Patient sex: M
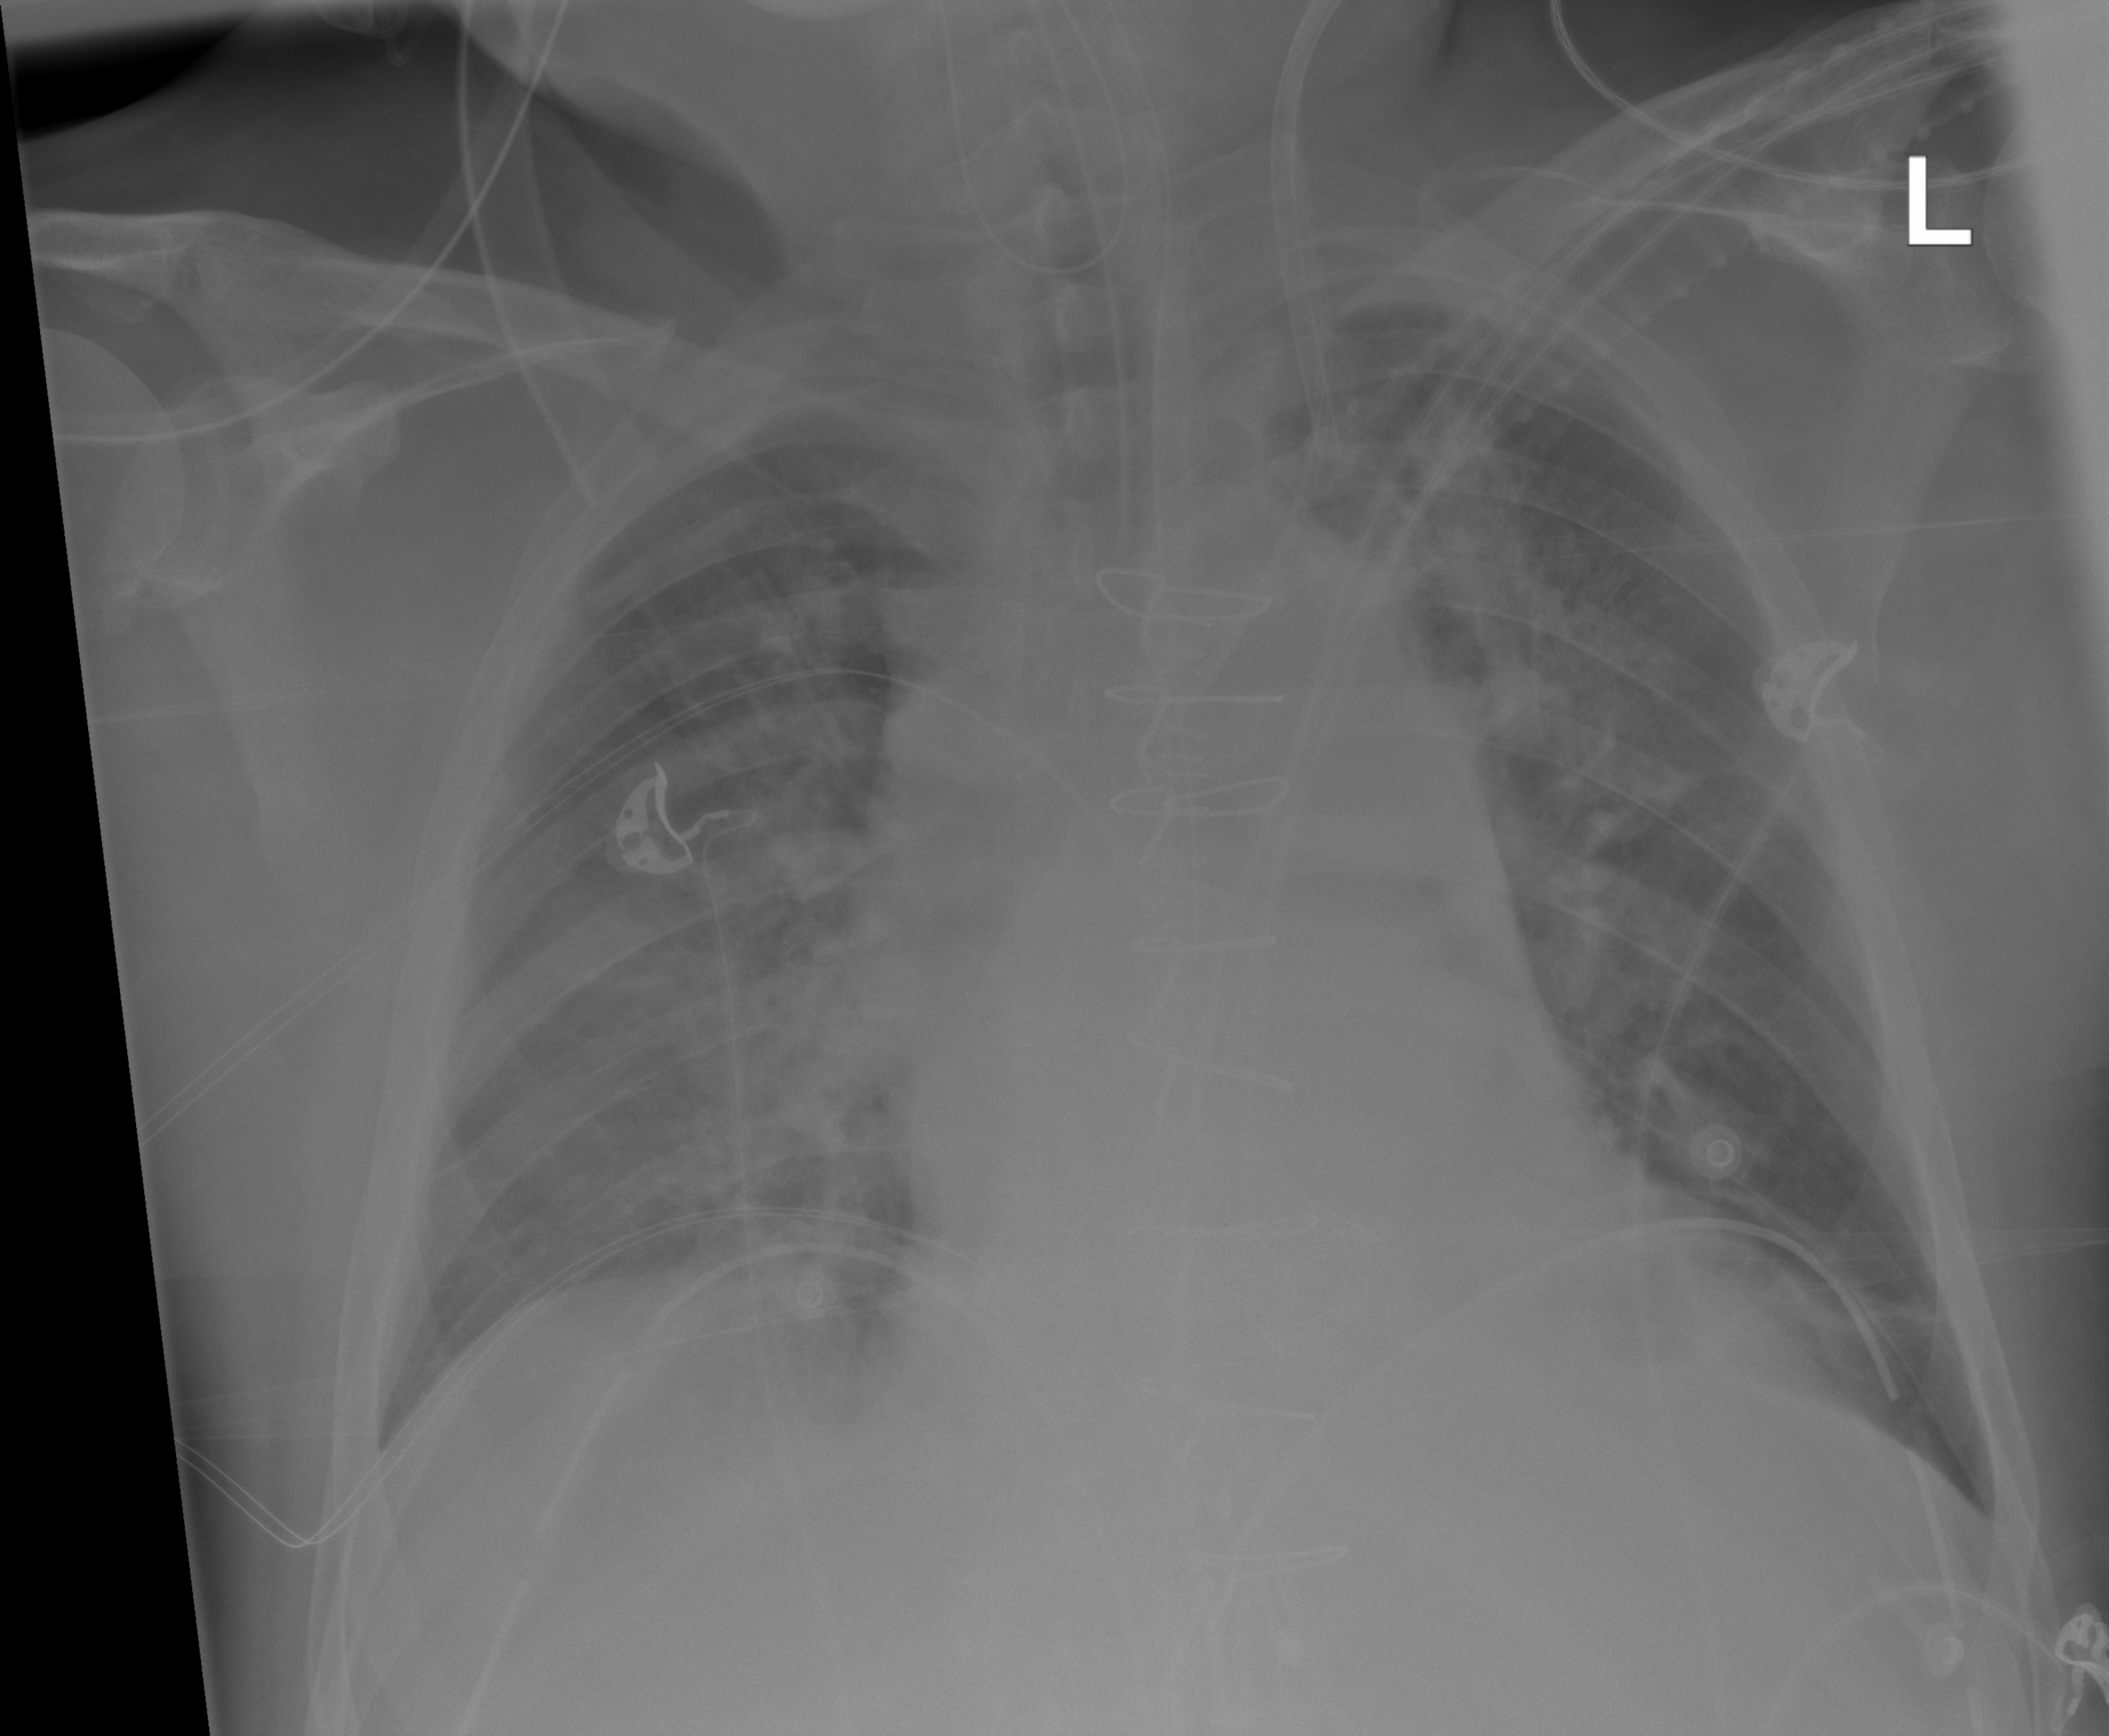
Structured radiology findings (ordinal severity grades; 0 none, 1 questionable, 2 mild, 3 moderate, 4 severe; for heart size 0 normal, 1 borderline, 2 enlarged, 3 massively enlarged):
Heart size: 2
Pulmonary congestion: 1
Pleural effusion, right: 0
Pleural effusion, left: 0
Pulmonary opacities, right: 1
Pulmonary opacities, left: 0
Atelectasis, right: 0
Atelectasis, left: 0